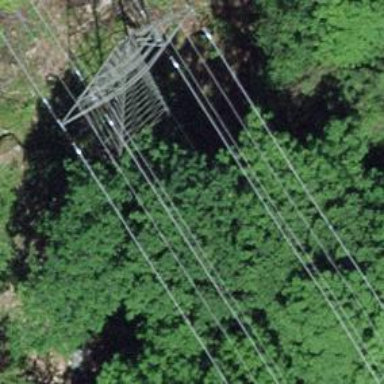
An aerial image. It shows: Power line with 8 cables.